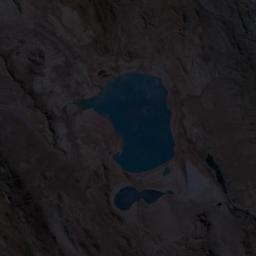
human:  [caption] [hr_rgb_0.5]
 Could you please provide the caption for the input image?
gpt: There is a path over the lake in the picture .

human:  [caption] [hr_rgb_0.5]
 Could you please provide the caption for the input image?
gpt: The lake in the middle is bigger than the lake below .

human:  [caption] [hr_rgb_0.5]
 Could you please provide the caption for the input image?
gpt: A big lake and a small lake lie in a wasteland and the water is blue .

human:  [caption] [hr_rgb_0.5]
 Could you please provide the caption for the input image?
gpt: An irregularly shaped light blue lake surrounded by yellow-brown mountains with a small lake next to it .

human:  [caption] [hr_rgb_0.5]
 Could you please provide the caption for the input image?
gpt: There are two lakes with brown bare land around .